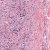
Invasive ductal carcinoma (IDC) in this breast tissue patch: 1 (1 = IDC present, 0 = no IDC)